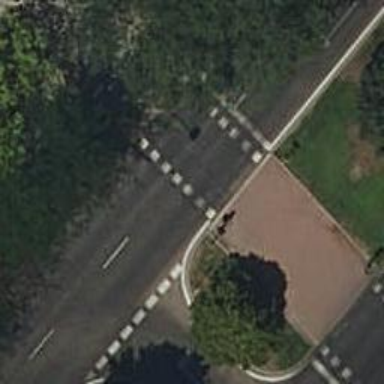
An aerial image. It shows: Crossing with traffic signals.